Question: I am trying to access the props in my child component, I am rendering a grid row using a mapped json result:
'''
getRowNodes: function() {
return this.props.contacts.map(function(contact){
return <Row
key={contact.id}
contact={contact}
columns={this.props.children} />;
}.bind(this));
}
'''
When I render the component I can console log {this.props.data} and see all the properties, I can also see all the properties in chrome dev tools, however, when I try and access a property this.props.data.propertyName I get undefined.
If I try and access any of the properties below I get an error..any ideas?

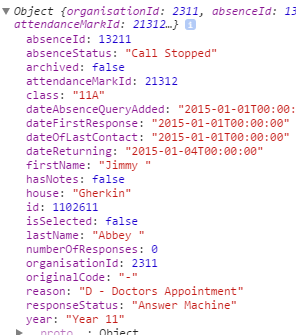
Answer: Like said: You have to wrap it.
Try this:
'''
getRowNodes() {
return (
<div>
{this.props.contacts.map(this._getRow)}
</div>
);
},
_getRow(contact) {
return (
<Row
key={contact.id}
contact={contact}
columns={this.props.children} />
);
}
'''
> : I have optimized the readability by using JSX Syntax.